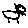
Label: cat